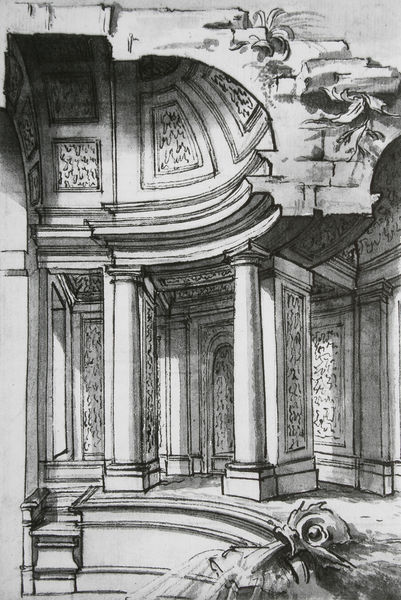
Titel: Blick auf das Nymphaeum der Villa del Pigneto, Rom
Künstler: Gilles-Marie Oppenord
Standort: Paris
Institution: Musée du Louvre, Département des Arts Graphiques
Schlagwörter: schatten, wasser, weiß, aquarell, baden, blumen, grau, hell, licht, pfeiler, profil, raum, schwarz, skizze, säule, säulen, tür, zeichnung, gras, malerei, ornament, wand, architektur, barock, sockel, stein, steine, innenraum, spiegel, kirche, sessel, decke, klassizismus, bühne, pflanzen, renaissance, brunnen, rund, delphin, relief, sitz, studie, mauer, graphik, türe, saal, kuppel, treppe, dekor, floral, ornamente, stuck, balken, durchgang, innenansicht, stufe, stufen, podest, halle, bögen, wände, bad, eingang, tusche, kolonnade, ruine, umgang, gewölbe, hälfte, antike, dom, becken, druck, schnitt, schwarzweiss, quer, entwurf, flora, architrav, kapitelle, kathedrale, bleistiftzeichnung, sims, fisch, öffnung, kalotte, gesims, quader, ionisch, simse, apsis, konstruktion, fontäne, tempel, kasetten, kassetten, kassettendecke, basis, dorisch, zierde, durchbruch, ornamentik, schaft, querschnitt, wasserspeier, gebälk, kassette, säulengang, gewölbt, konstruktionszeichnung, aufriss, architekturzeichnung, zeichung, vorzeichnung, schäfte, arkadengang, rotunde, bogengang, säulenordnung, ordnung, kolonade, therme, durchgänge, kassetierung, architekturskizze, piedestal, podium, fischauge, fischbrunnen, wasserspiel, verkröpft, ionische basis, fischmaul, entharsis, pilster, gewölne, kolossalsäulen, s, uzeichnung, thereme, springbrunjen